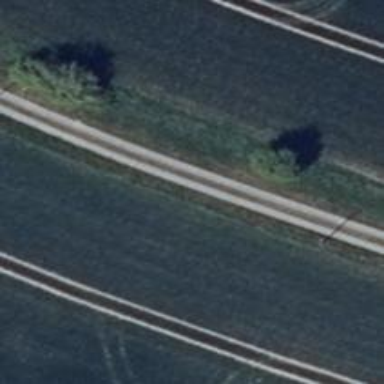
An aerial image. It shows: Concrete track with grade1 tracktype.